Interaction volume radius: 5 \u00c5
Interaction volume height: 15 \u00c5
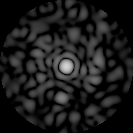
Disorder parameter: 0.7921